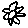
Label: flower